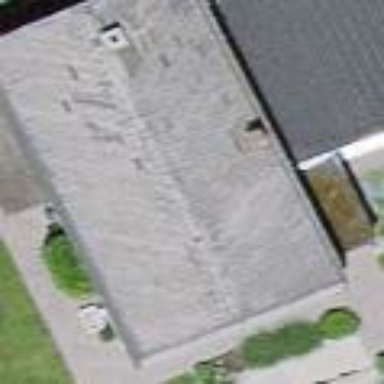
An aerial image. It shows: Residential building.